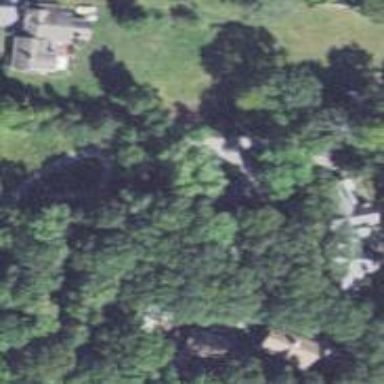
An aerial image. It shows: Residential driveway.